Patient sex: F
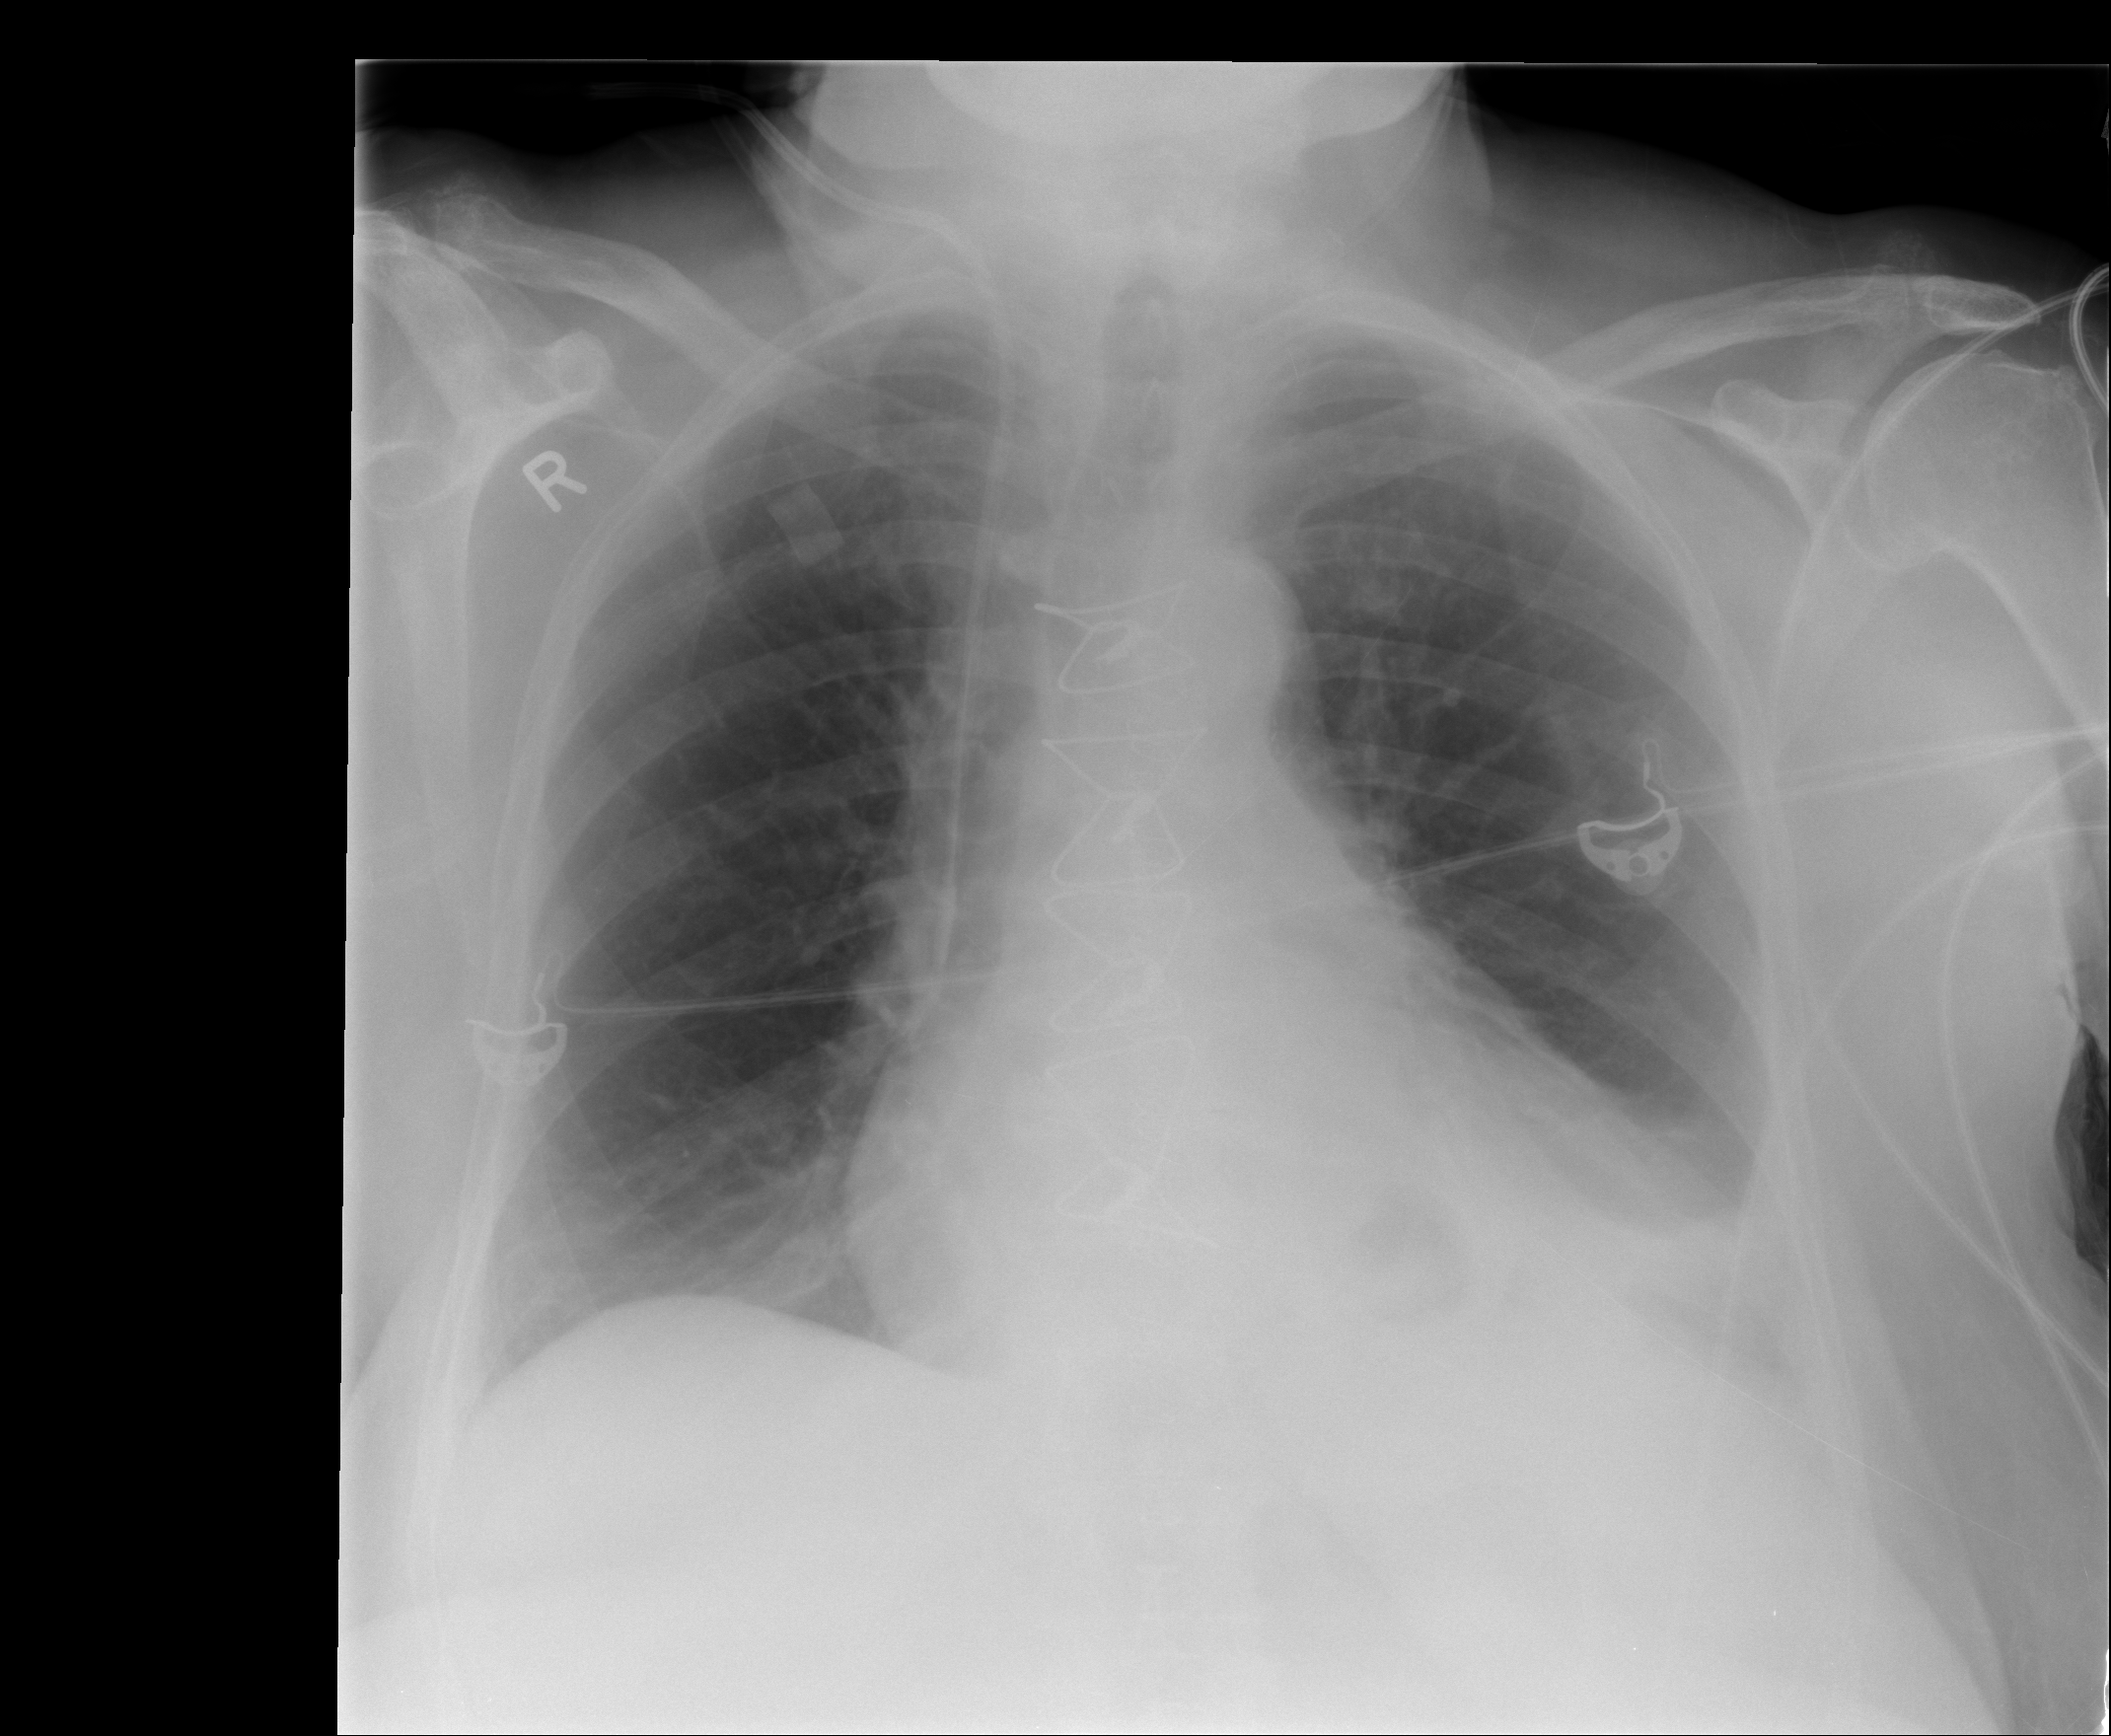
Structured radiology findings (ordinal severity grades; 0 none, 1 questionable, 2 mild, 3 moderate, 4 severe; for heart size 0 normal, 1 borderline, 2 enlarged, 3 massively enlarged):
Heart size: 2
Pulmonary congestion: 0
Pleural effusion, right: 0
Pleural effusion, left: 2
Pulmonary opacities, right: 0
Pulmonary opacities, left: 0
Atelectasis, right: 2
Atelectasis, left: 2